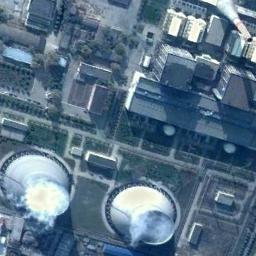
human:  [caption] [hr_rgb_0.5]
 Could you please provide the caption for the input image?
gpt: There are many buildings next to the thermal power station .

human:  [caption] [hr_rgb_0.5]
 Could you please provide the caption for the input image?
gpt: In the thermal power station, there are neatly planned factories and good greening  Two cooling towers are steaming and there is a chimney .

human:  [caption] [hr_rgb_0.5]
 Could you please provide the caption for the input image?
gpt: The thermal power station is on the grass next to some buildings with white mist above .

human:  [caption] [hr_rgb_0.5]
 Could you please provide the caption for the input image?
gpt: Two thermal power stations are jetting smoke .

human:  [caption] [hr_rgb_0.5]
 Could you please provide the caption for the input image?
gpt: There are many buildings and two chimneys on the thermal power station .